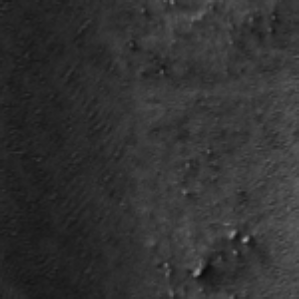
Label: frost